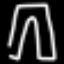
Label: pants